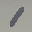
Label: 1